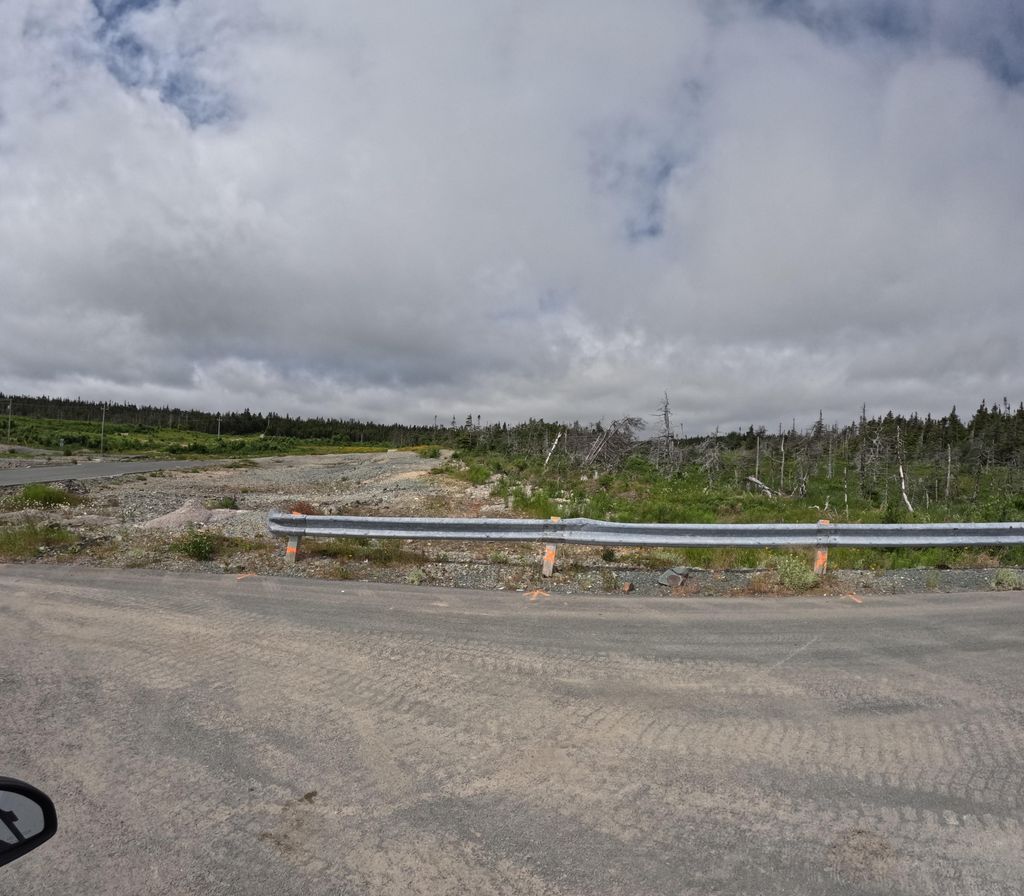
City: st_johns